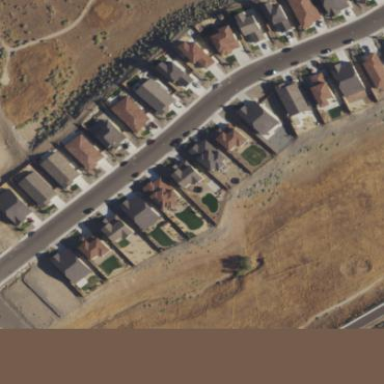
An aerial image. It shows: Residential area composed of single-family homes.